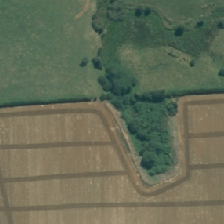
Land cover: shortrotation_cropland